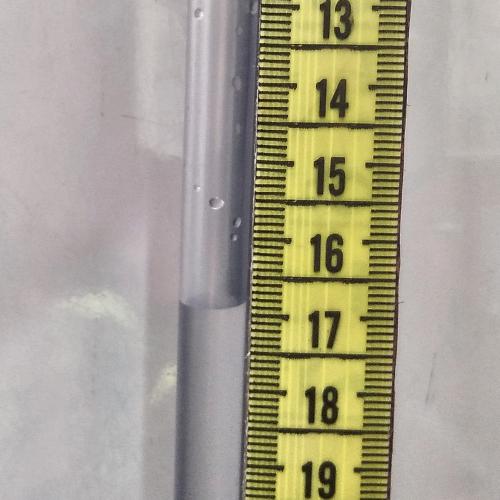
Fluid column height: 16.9 cm